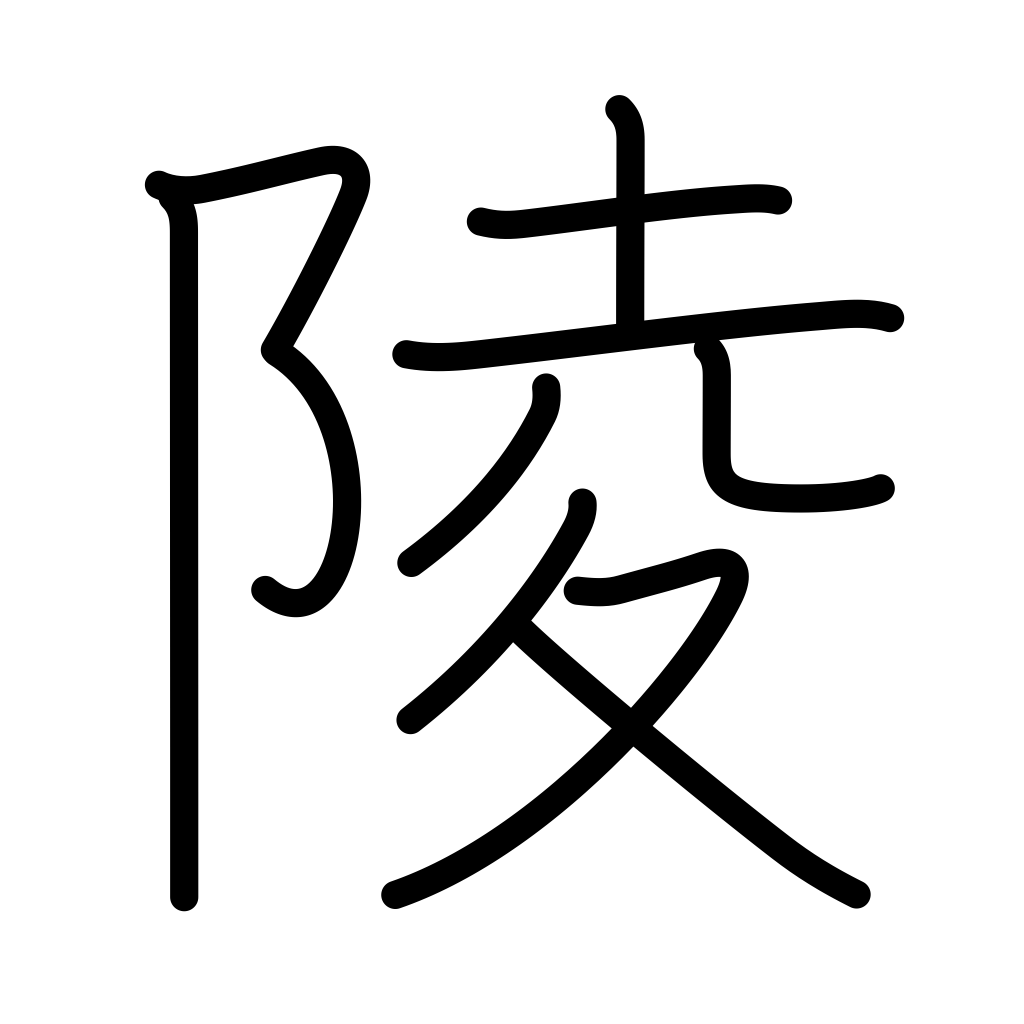
Meaning: mausoleum, imperial tomb, mound, hill